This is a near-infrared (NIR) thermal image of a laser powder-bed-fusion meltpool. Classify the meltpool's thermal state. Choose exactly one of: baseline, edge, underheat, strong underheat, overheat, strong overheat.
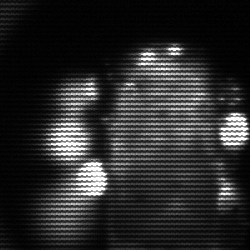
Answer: strong underheat